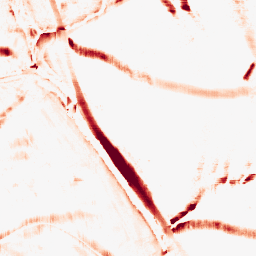
Category: morphological
Decomposition family: morphological_square
Decomposition parameters: operation: opening
size: 15
Upsampling method: lanczos
Upsampling parameters: scale: 2
Upsampling scale: 2